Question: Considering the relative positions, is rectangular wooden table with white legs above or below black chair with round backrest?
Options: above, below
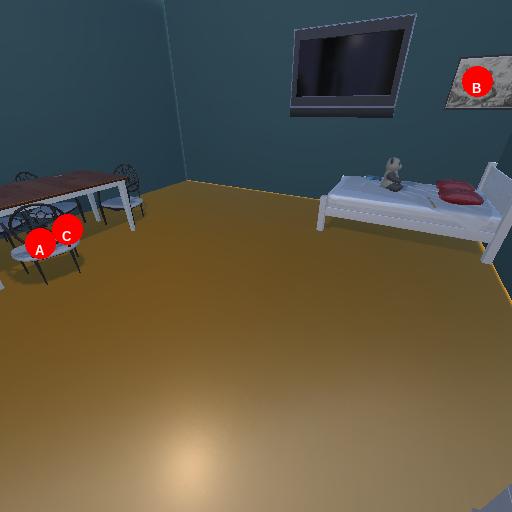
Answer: above